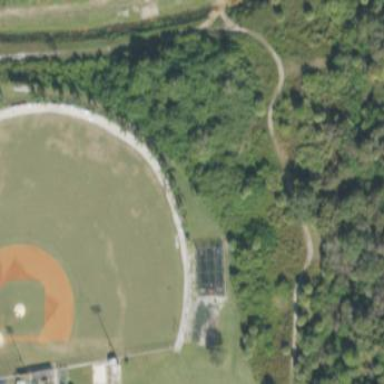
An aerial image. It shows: Baseball pitch for leisure and sports activities.